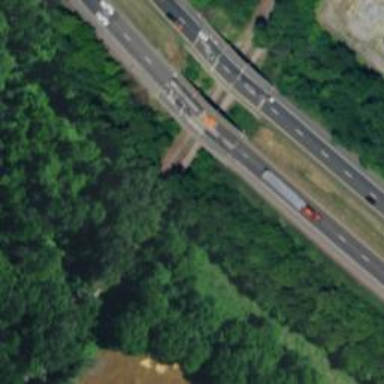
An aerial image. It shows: Motorway bridge.